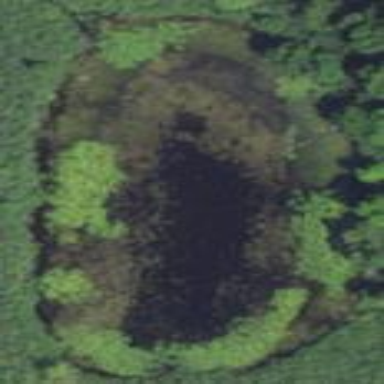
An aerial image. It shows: Serene pond surrounded by nature.